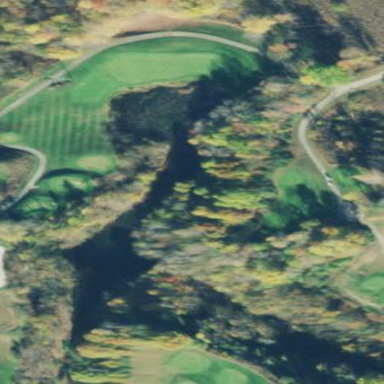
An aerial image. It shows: Picturesque scene of golf course with lateral water hazard.